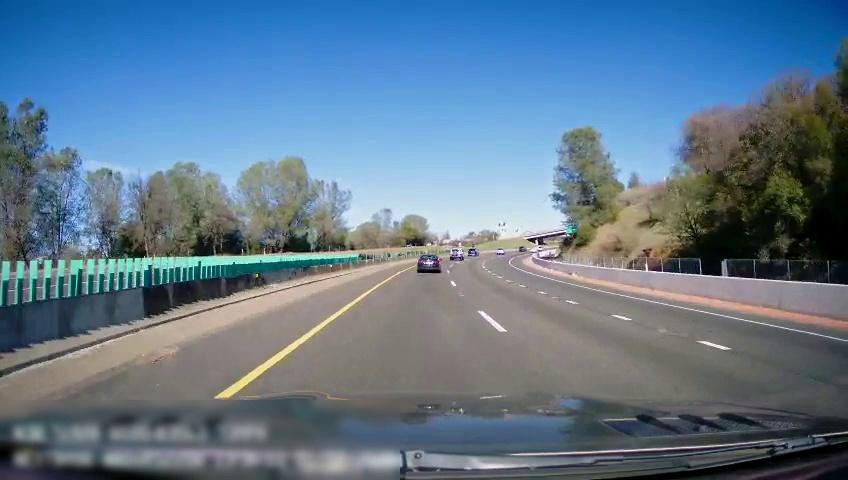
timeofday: Day
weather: Sunny
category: Drivable Space
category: Vehicles | Car
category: Vehicles | SUV
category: Vehicles | SUV
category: Lanes | Current Lane
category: Lanes | Current Lane
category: Lanes | Alternate Lane
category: Lanes | Alternate Lane
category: Traffic | Signs